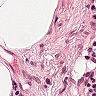
Metastatic tissue present: no